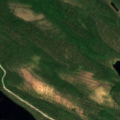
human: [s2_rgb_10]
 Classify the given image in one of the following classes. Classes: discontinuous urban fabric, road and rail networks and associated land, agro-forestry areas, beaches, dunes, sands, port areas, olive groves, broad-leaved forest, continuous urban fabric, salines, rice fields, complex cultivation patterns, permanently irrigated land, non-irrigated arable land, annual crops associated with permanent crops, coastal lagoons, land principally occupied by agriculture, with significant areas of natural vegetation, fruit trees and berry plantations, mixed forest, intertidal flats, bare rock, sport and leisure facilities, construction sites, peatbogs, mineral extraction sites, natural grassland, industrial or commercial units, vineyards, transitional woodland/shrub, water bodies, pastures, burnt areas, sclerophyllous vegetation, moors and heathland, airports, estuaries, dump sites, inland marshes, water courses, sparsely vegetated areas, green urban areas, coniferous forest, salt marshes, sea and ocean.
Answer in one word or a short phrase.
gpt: coniferous forest